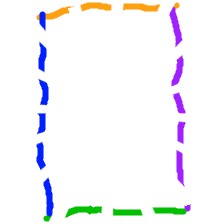
Shape: rectangle